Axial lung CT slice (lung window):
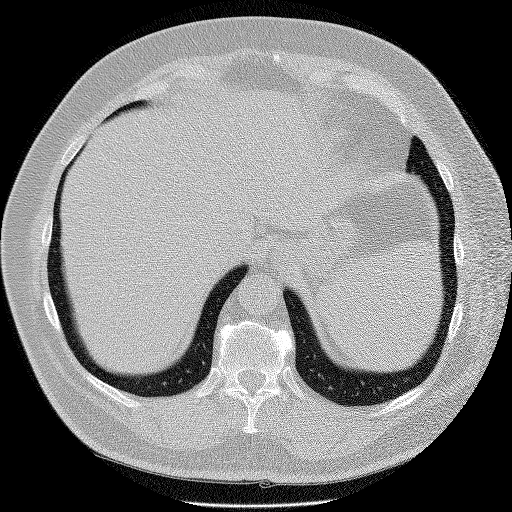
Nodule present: no